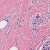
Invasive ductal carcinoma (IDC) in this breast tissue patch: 0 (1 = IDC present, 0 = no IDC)